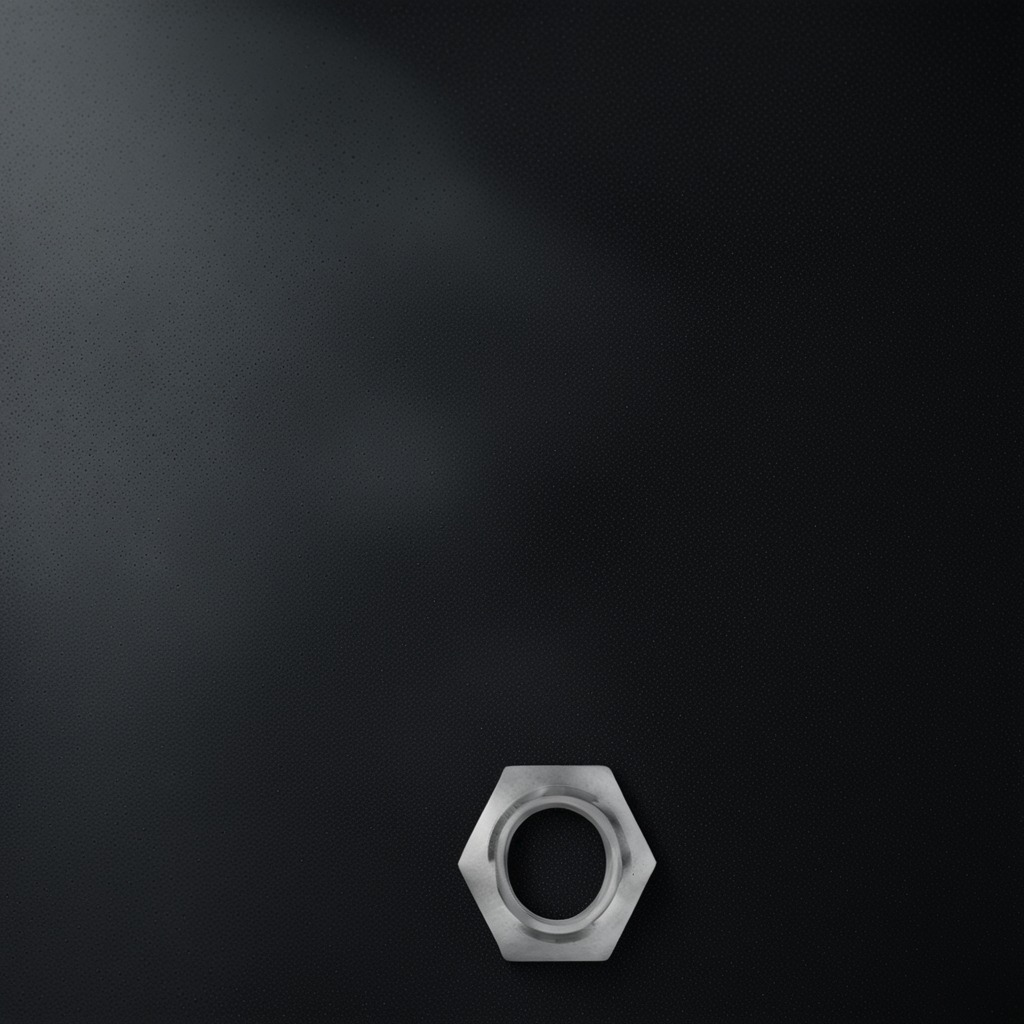
A metal nut is lying on a clean granite tabletop.